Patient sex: F
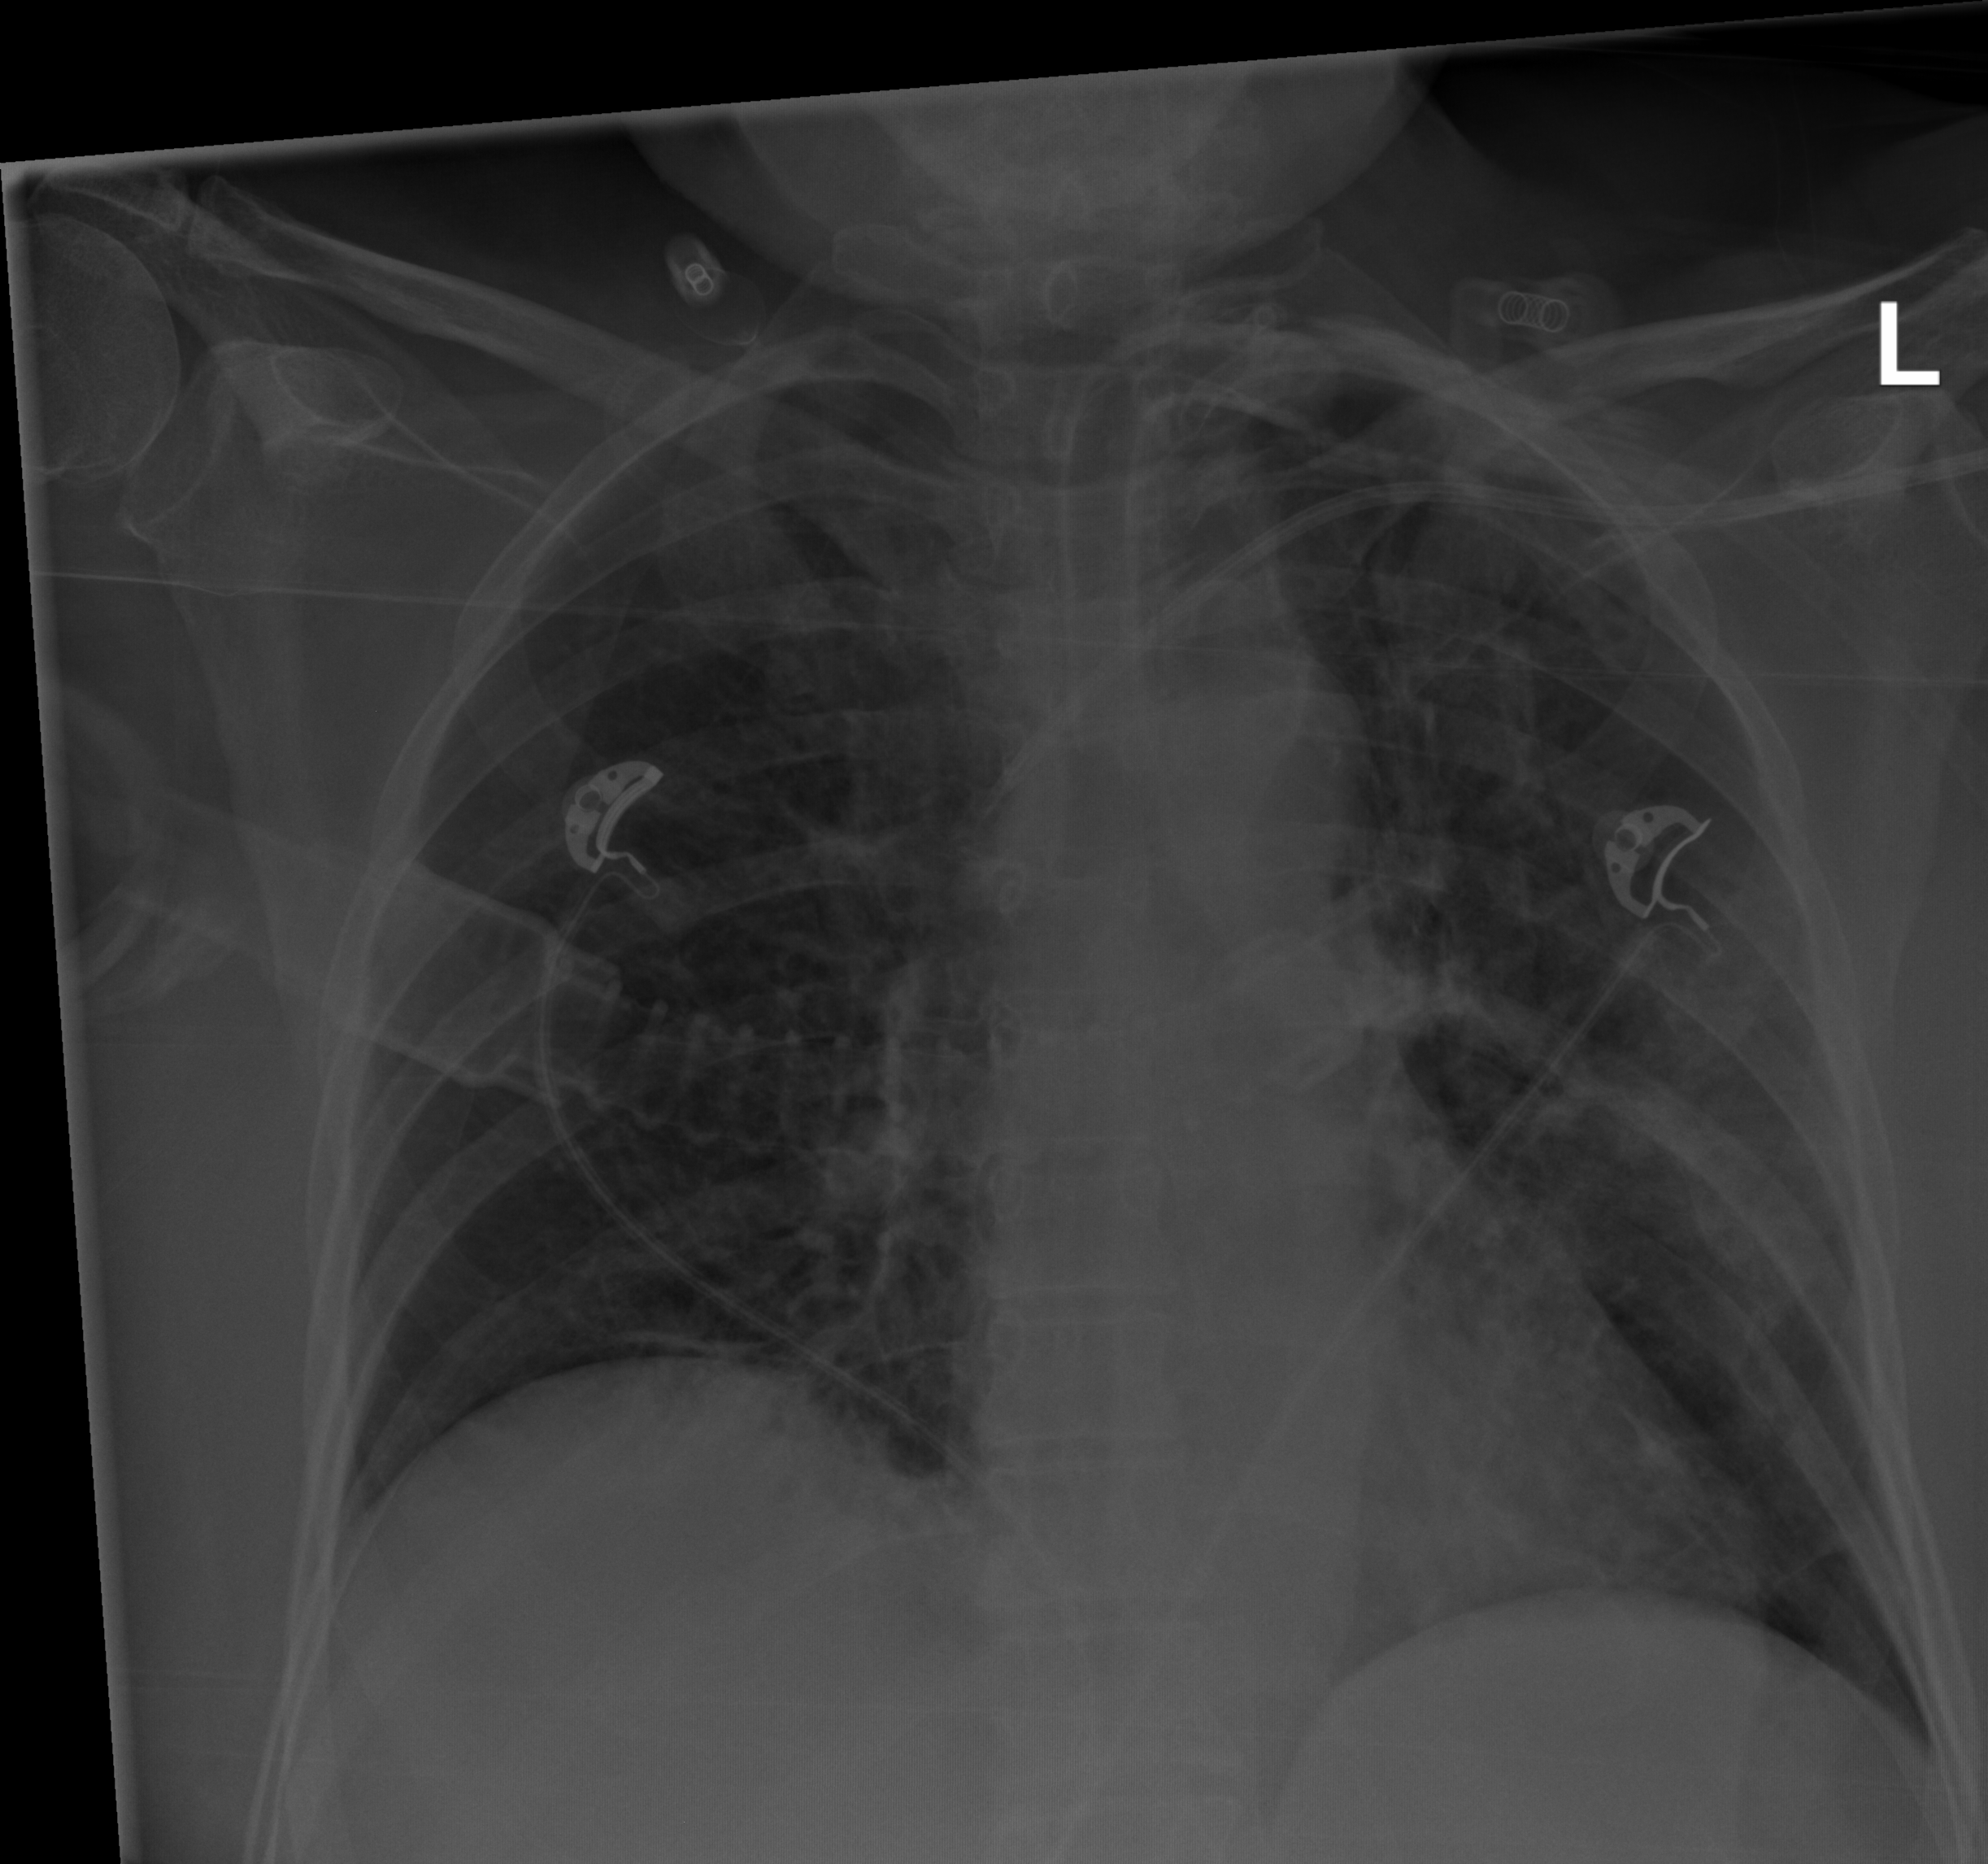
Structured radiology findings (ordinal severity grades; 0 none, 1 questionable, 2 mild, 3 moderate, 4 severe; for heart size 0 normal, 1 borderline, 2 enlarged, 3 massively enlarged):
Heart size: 0
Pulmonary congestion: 2
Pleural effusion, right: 0
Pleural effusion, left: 0
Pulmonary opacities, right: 1
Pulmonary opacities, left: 3
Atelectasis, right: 1
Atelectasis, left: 3